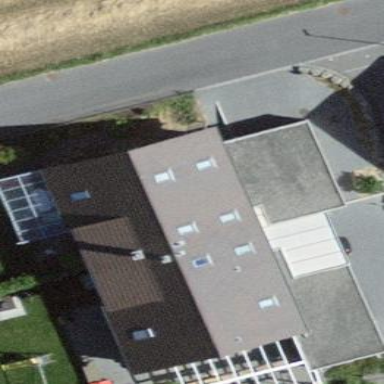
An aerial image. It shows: Residential building.